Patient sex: M
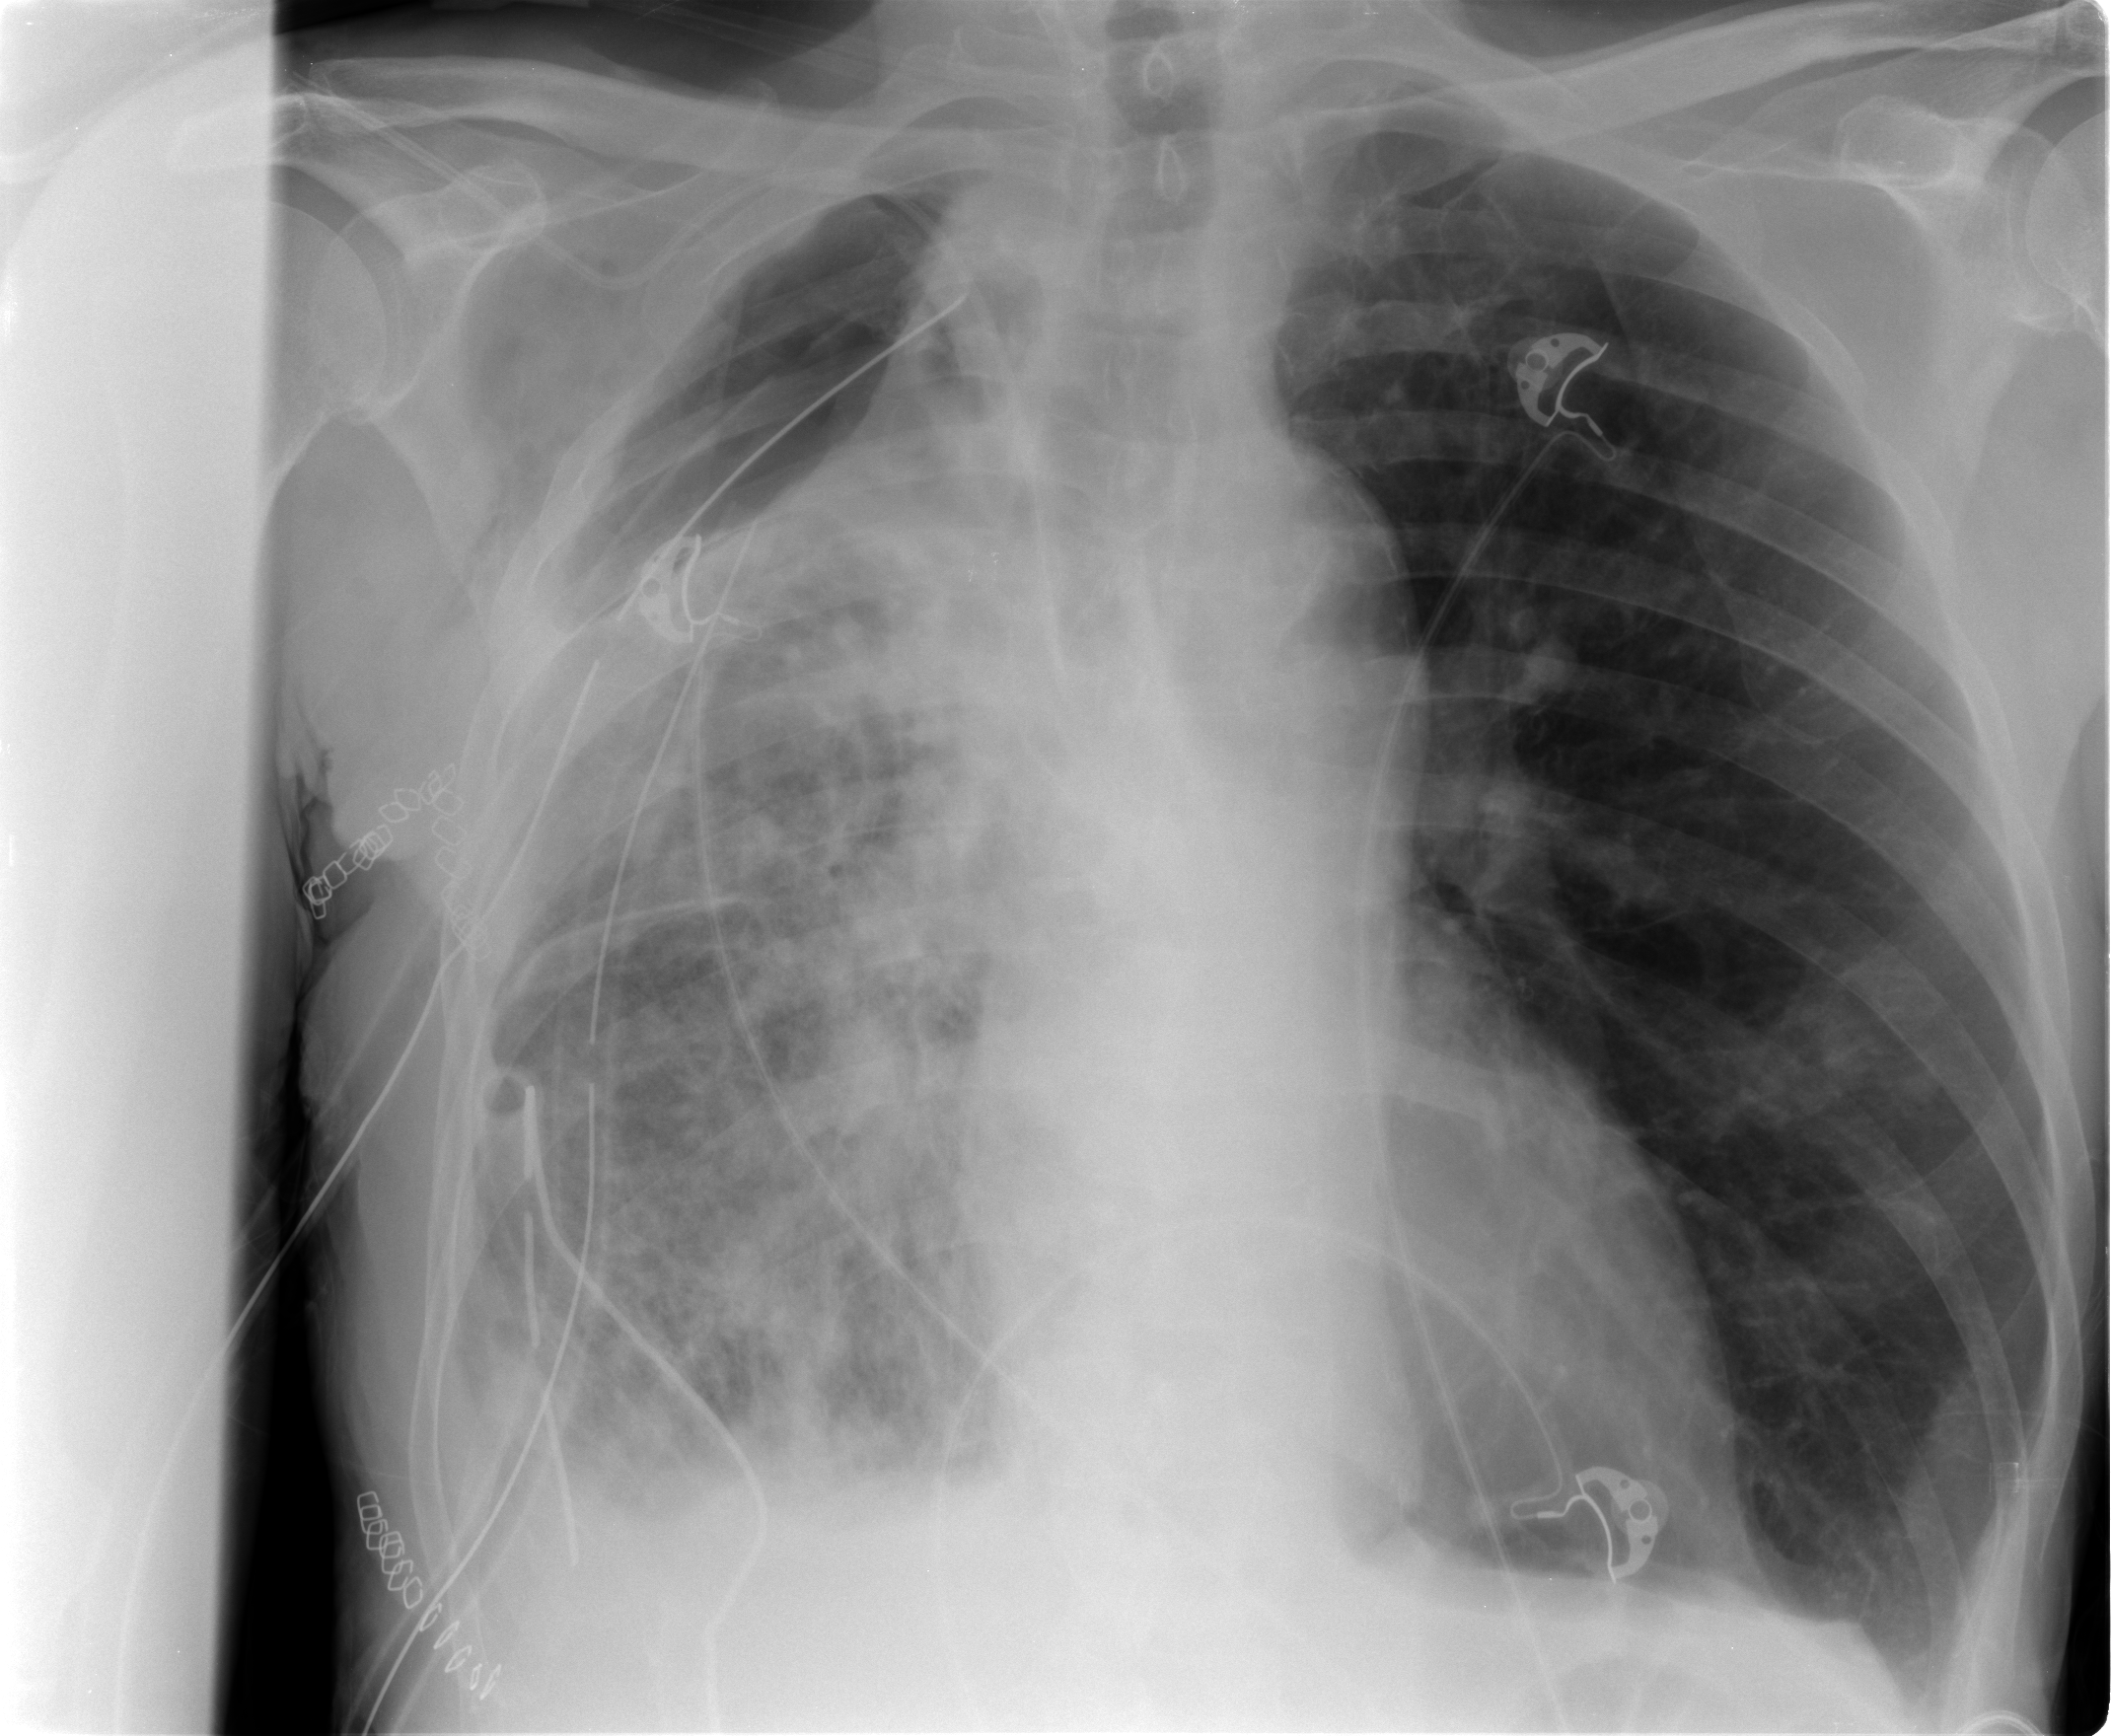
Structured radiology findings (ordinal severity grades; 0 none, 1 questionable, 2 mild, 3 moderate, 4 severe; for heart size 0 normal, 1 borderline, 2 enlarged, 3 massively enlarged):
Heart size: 0
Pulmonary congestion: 1
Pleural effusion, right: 2
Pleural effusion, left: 0
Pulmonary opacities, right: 3
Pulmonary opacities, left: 0
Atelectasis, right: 3
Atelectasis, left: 0